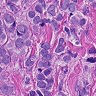
Metastatic tissue present: yes